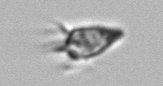
Label: Paratontonia_gracillima